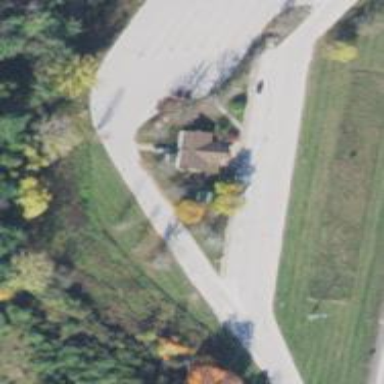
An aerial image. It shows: Rest area along the road.